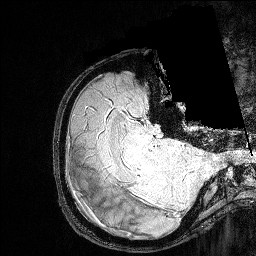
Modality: FLASH
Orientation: axial
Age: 29
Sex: male